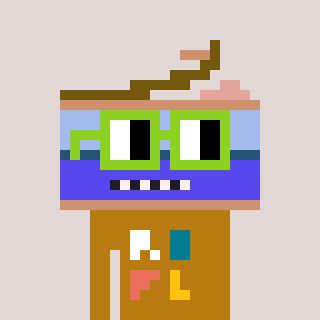
a pixel art character with square light green glasses, a canned ham-shaped head and a gold-colored body on a warm background